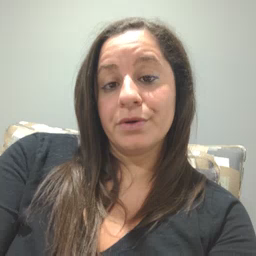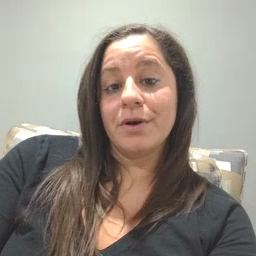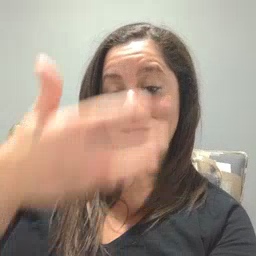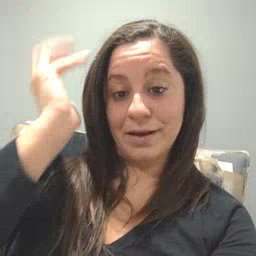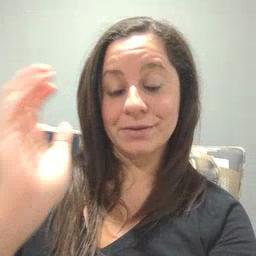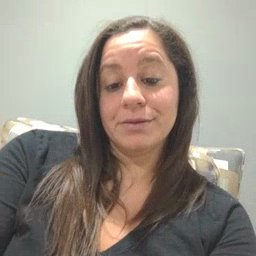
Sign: lion